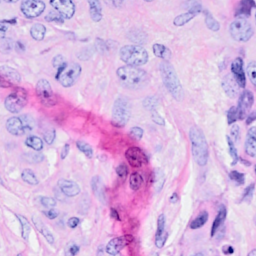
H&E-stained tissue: Breast